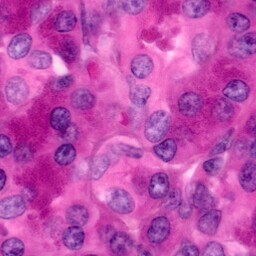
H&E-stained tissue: Pancreatic